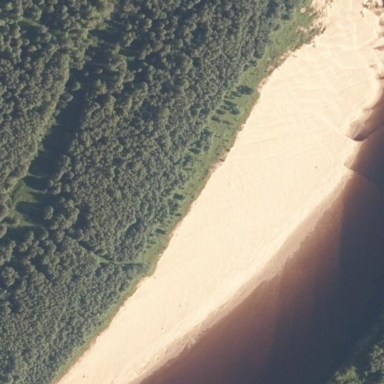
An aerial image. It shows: Beautiful beach with natural surroundings.